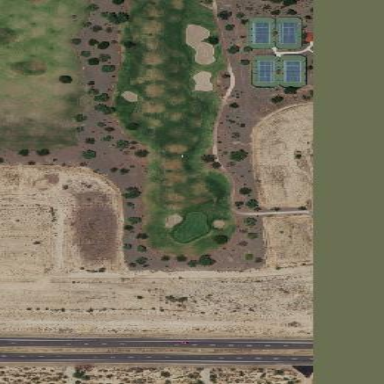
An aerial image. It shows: Rough grass surface on golf course.